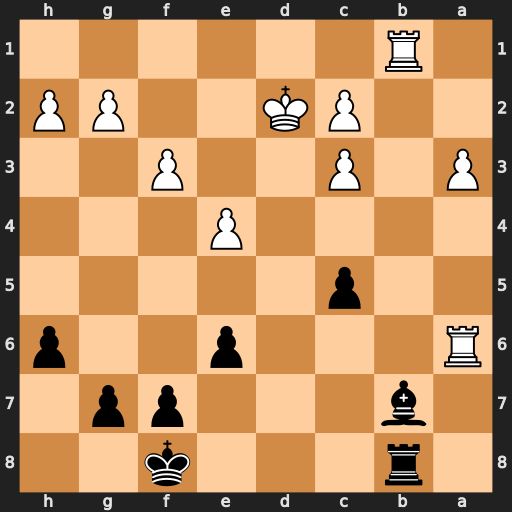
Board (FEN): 1r3k2/1b3pp1/R3p2p/2p5/4P3/P1P2P2/2PK2PP/1R6
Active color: b
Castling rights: -
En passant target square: -
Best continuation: Rd8+ Ke3 Bxa6